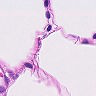
Metastatic tissue present: no